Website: home-depot
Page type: delivery-shipping
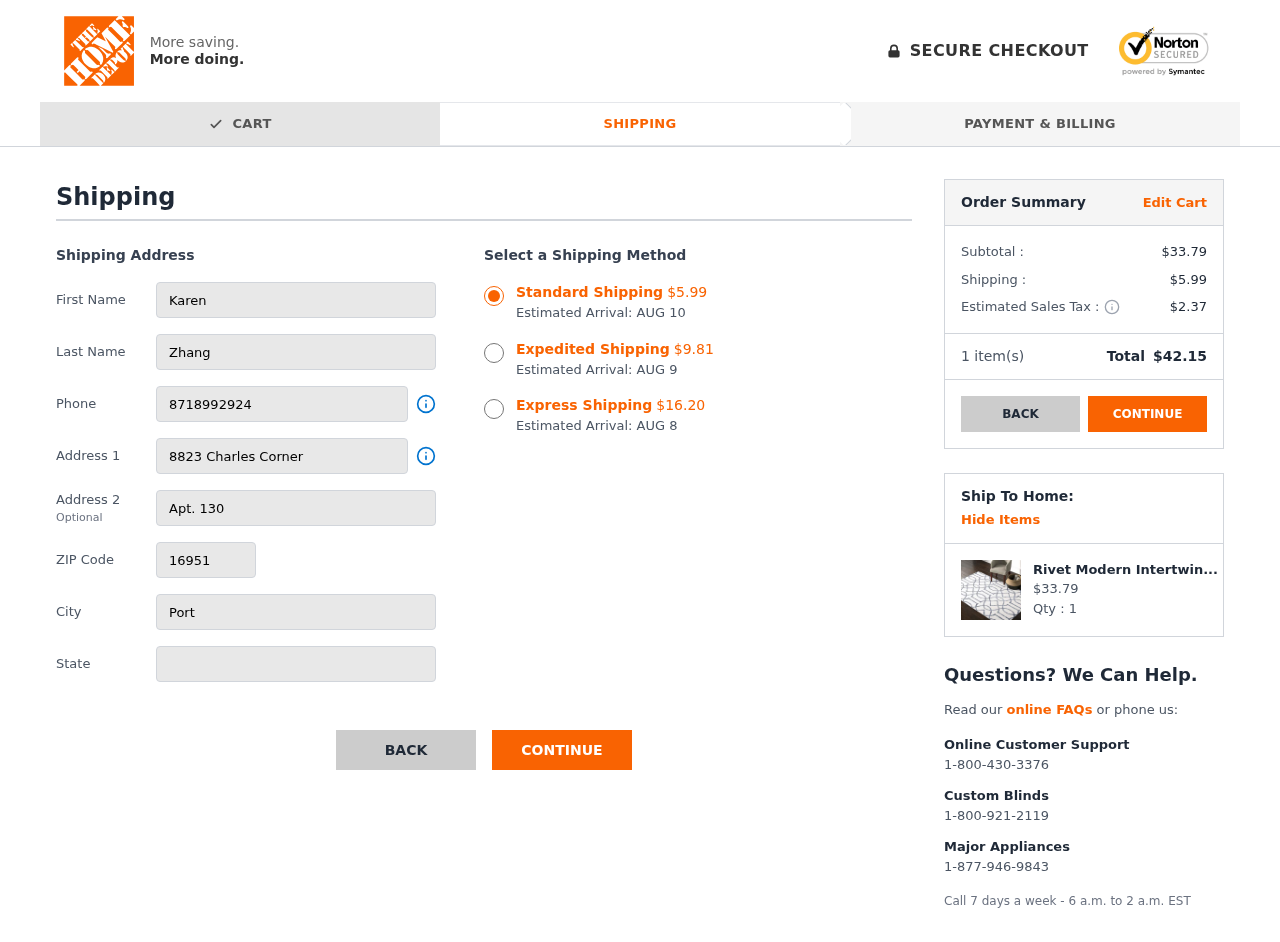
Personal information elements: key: PII_CITY
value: Port Lucasland
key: PII_FIRSTNAME
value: Karen
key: PII_LASTNAME
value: Zhang
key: PII_PHONE
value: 8718992924
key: PII_POSTCODE
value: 16951
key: PII_STATE
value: North Dakota
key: PII_STREET
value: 8823 Charles Corner
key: PII_STREET2
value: Apt. 130
Product elements: key: PRODUCT1_NAME
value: Rivet Modern Intertwined Wool Rug, 5' x 8', Silver
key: PRODUCT1_PRICE
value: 33.79
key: PRODUCT1_QUANTITY
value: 1
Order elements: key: ORDER_SHIPPING_COST_STANDARD
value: $5.99
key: ORDER_DELIVERY_DATE
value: AUG 10
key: ORDER_SHIPPING_COST_EXPEDITED
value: $9.81
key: ORDER_DELIVERY_DATE_EXPEDITED
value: AUG 9
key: ORDER_SHIPPING_COST_EXPRESS
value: $16.20
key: ORDER_DELIVERY_DATE_EXPRESS
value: AUG 8
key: ORDER_SUBTOTAL
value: $33.79
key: ORDER_SHIPPING_COST
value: $5.99
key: ORDER_TAX
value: $2.37
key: ORDER_NUM_ITEMS
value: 1
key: ORDER_TOTAL
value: $42.15